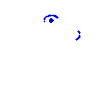
Particle: proton